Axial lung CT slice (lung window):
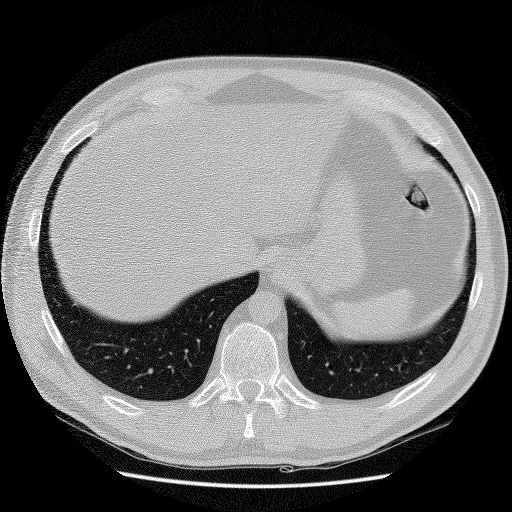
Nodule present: no